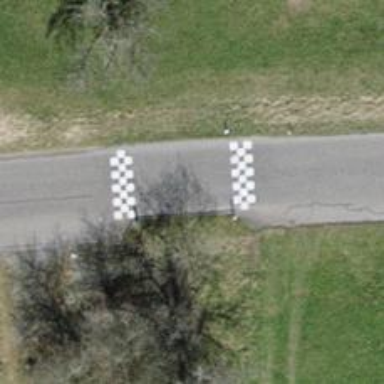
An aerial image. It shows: Traffic calming table.